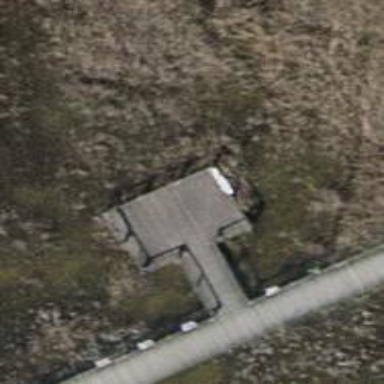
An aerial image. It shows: Footway on bridge.